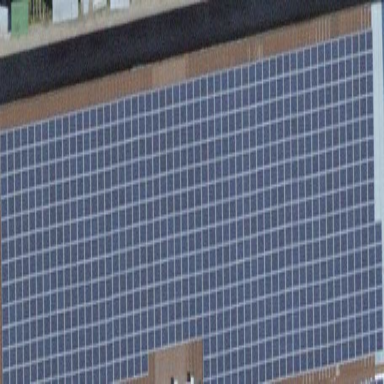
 consisting of solar photovoltaic panels."